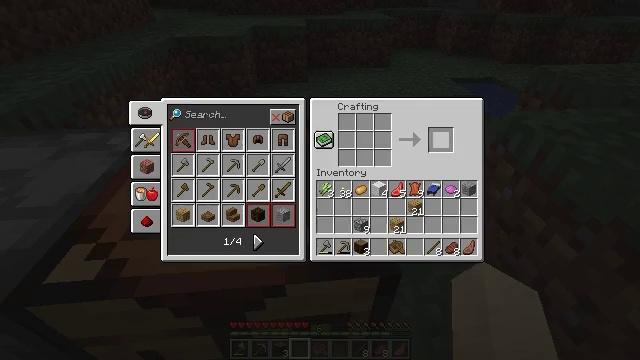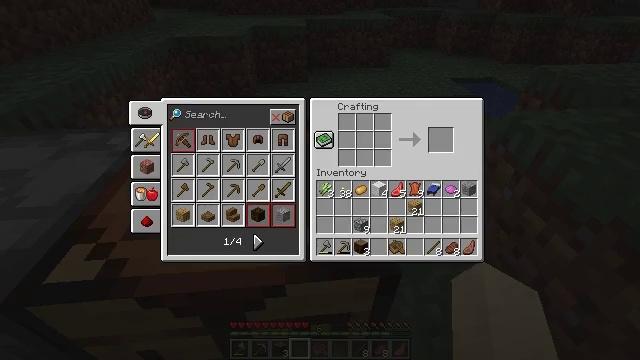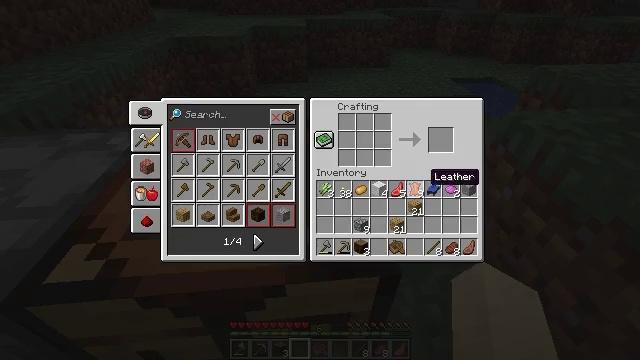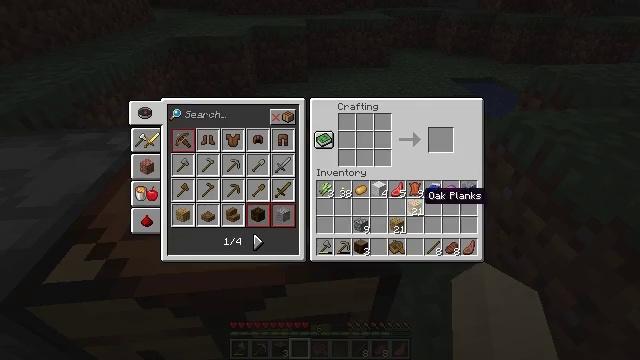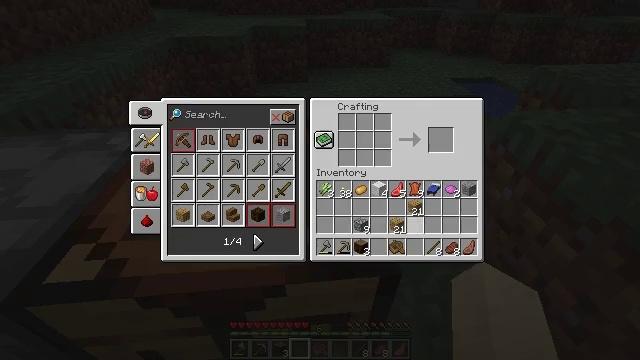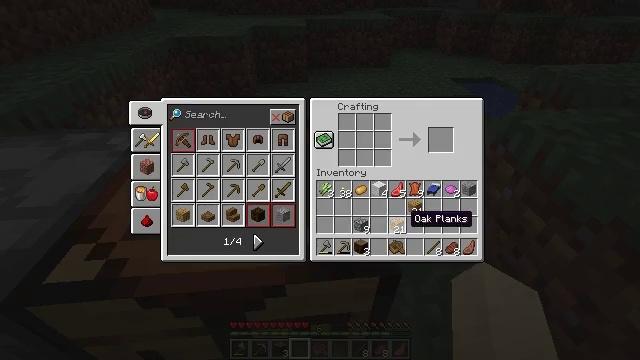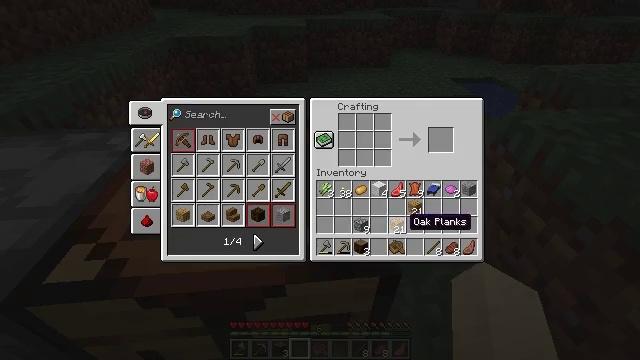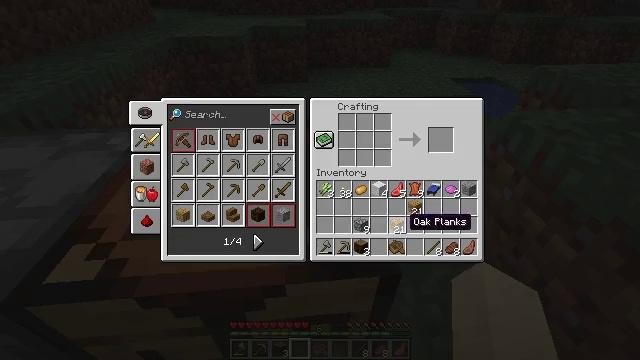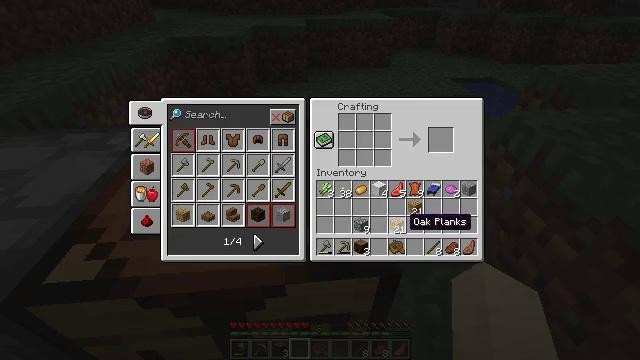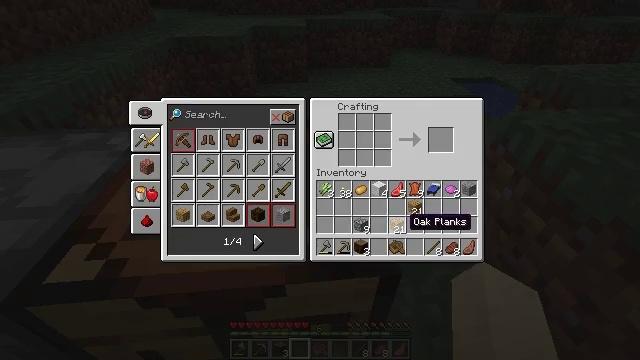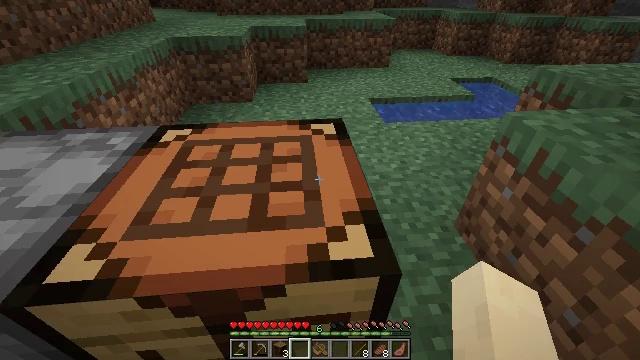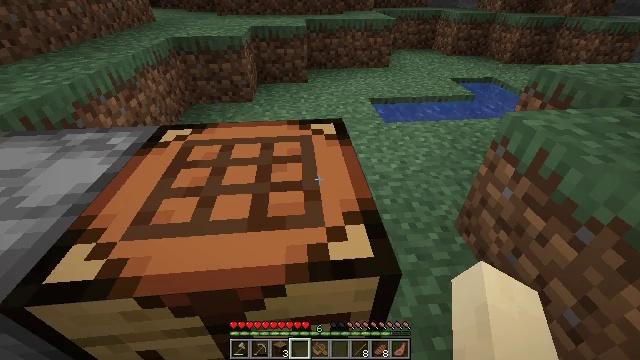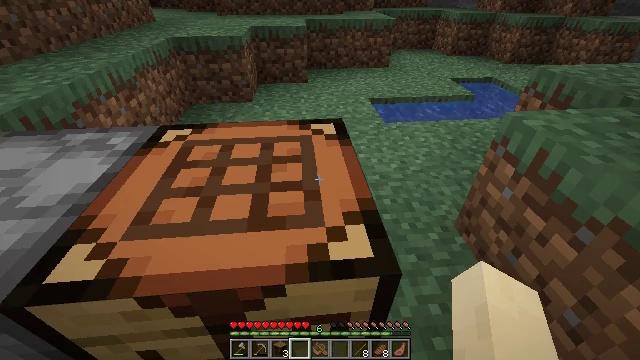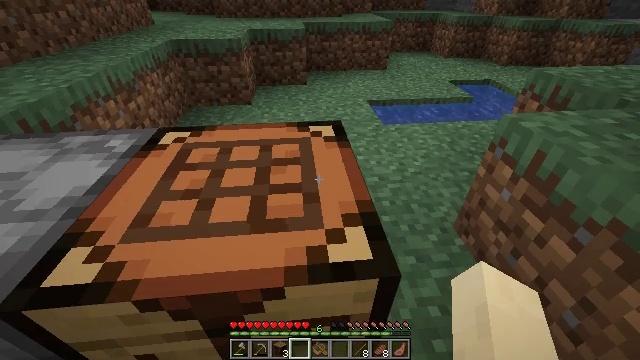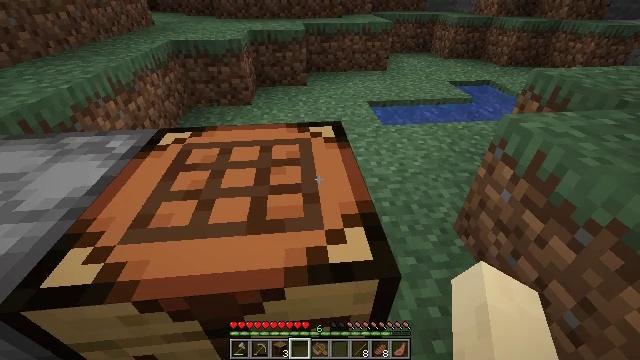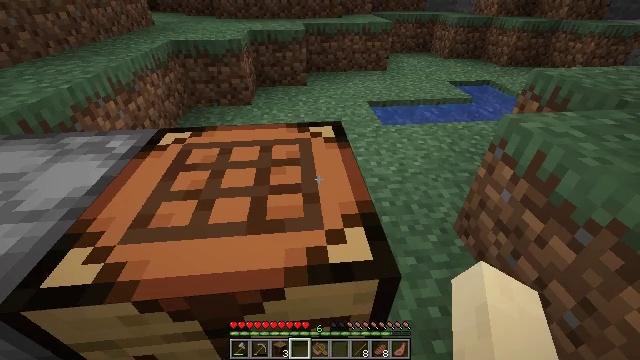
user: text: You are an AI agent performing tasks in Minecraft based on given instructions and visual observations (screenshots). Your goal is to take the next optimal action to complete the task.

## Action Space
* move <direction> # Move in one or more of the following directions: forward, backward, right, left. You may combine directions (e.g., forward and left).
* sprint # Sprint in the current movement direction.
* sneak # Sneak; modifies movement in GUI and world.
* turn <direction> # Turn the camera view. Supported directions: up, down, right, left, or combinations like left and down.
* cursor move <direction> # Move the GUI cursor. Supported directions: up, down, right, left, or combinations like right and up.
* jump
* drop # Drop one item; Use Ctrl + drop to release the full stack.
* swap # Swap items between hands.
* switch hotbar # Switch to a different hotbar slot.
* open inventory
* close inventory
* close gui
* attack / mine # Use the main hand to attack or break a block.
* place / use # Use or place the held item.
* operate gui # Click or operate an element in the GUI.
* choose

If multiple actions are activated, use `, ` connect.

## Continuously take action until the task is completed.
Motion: motion action
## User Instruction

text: Use a crafting table to make a campfire.
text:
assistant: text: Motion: sneak, cursor move left and down, open gui
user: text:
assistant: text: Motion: cursor move left and down
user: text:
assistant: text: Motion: cursor move down
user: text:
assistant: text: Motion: cursor move down
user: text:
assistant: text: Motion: cursor move left and down
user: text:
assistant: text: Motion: no_op
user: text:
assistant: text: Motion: no_op
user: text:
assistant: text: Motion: no_op
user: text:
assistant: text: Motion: no_op
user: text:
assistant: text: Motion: no_op
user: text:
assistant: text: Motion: close gui
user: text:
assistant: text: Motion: no_op
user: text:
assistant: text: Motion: no_op
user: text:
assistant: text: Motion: no_op
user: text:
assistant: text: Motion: no_op
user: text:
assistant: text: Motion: no_op
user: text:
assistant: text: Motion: no_op
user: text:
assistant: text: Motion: no_op
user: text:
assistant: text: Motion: turn right and up
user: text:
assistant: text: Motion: turn right and up
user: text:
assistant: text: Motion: move forward, turn up
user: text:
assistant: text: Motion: move forward
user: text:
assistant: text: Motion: move forward and move right
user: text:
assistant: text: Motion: move forward and move right
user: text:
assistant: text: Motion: move forward and move right, turn left and down
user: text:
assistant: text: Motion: move forward and move right, turn left and down
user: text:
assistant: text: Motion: move forward and move right, turn left and down
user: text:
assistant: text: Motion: move forward, turn left and down
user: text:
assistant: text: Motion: move forward, turn left and down
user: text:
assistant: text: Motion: move forward, turn left